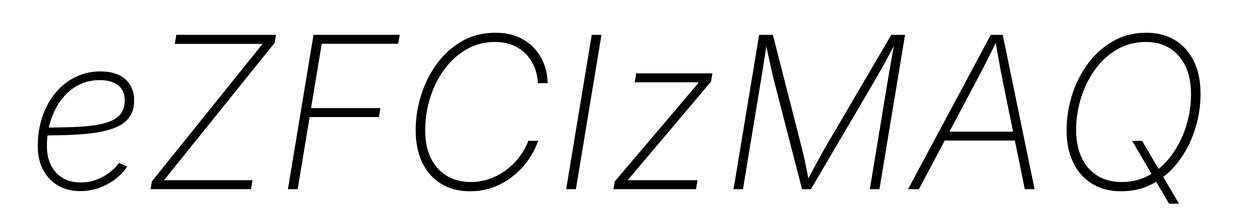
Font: Inter-Italic_ExtraLight_Italic